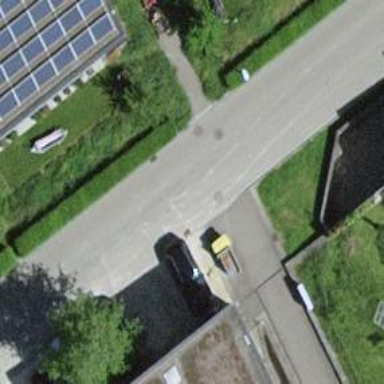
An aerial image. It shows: Pedestrian road.